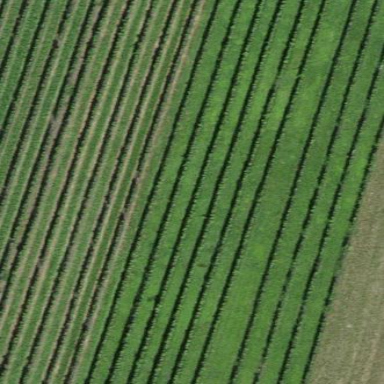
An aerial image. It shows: Vineyard where grapes are grown.